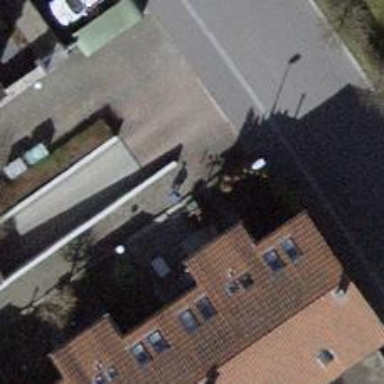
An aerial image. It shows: Bollard.